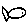
Label: fish